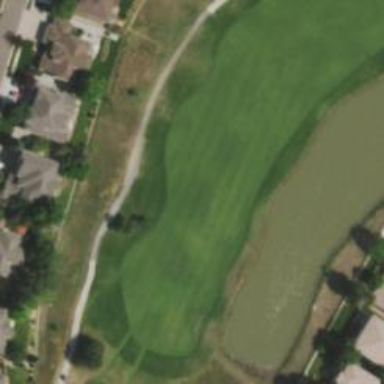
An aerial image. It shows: Path designated for golf carts.